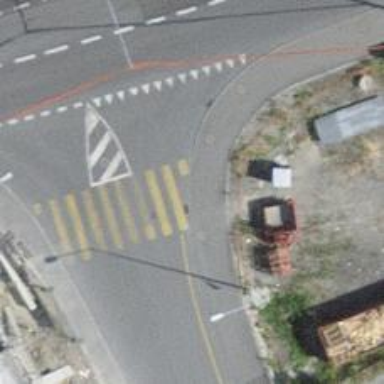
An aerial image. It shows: Kerb serving as barrier.